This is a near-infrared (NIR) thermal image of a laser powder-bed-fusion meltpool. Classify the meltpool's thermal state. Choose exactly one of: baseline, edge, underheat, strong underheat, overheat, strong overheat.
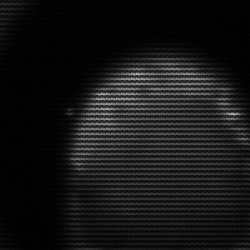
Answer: edge